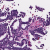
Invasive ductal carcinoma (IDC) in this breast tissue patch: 1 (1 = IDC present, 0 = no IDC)